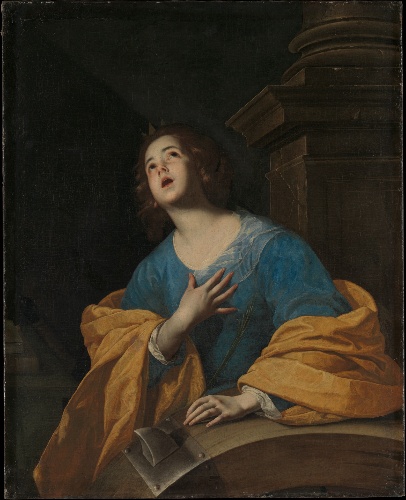
Title: Saint Catherine of Alexandria
Artist: Bernardo Cavallino
Artist bio: Italian, Naples 1616–1656 Naples
Object type: Painting
Classification: Paintings
Medium: Oil on canvas
Dimensions: 50 1/4 x 40 1/4 in. (127.6 x 102.2 cm)
Department: European Paintings
Credit line: Rogers Fund, 1943
Accession year: 1943
Repository: Metropolitan Museum of Art, New York, NY
Tags: Saint Catherine|Women